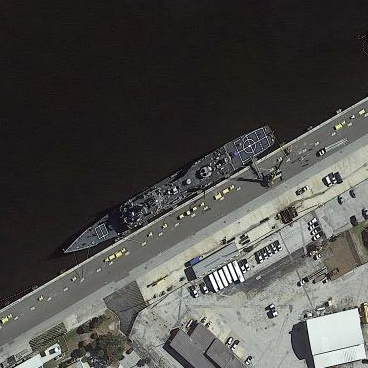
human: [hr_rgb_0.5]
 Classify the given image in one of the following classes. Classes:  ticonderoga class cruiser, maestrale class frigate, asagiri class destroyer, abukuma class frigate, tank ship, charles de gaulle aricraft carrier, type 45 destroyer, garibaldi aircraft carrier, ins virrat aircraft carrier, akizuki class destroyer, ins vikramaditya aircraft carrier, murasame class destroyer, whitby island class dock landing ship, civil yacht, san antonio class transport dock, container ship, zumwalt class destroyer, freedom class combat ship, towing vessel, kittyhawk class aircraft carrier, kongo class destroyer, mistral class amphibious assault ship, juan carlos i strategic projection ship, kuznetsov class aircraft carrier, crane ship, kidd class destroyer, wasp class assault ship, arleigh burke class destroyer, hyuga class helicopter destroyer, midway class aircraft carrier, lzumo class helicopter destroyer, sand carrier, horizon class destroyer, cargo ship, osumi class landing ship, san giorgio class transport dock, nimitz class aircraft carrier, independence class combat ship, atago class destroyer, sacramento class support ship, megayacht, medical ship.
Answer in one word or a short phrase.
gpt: Ticonderoga class cruiser